Question: I am trying to show a default text in textbox and make it readonly.
user will be able to add text after that readonly text.
Is it possible by JS and html or css ??

The text READONLY will be readonly and cannot be changed by user. But user can add some text after that . is it possible. I wanto post the text. so i am not going with label.i can split it into 2 . but i am just curious!!
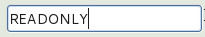
Answer: '''
var InputMask = {
init: function () {
var divMask = document.getElementById("readonly");
var inputField = document.getElementById("myInput");
InputMask._input = inputField;
InputMask._pos = 0;
// resets the form
inputField.value = "";
divMask.addEventListener('click', InputMask.focusHandler, false );
inputField.addEventListener('focus', InputMask.focusHandler, false );
inputField.addEventListener('keydown', InputMask.keyInput, false );
},
focusHandler: function(event){
InputMask._input.focus();
var backup = InputMask._input.value.substr(20) || "";
InputMask._input.value=" " + backup;
},
keyInput: function ( event ) {
var length_invalid = (InputMask._input.value.length == 20 ) ? true : false;
var realString = InputMask._input.value.substr(20);
var realLength = realString.length;
// fix to mouse selection delete
if ( InputMask._input.value.length < 20 ) {
InputMask._input.value=" ";
}
// backspace code = 8
if (event.keyCode == 8 && length_invalid ) event.preventDefault();
// left arrow key = 37
if ( event.keyCode == 37 && (realLength + InputMask._pos) == 0 ) {
event.preventDefault();
} else if (event.keyCode == 37 && ( InputMask._pos >= (0 - realLength))) {
InputMask._pos--;
}
// right arrow key = 39
if ( event.keyCode == 39 && InputMask._pos < 0) InputMask._pos++;
// enter = 13
if ( event.keyCode == 13) {
alert ( "Input Value: ["+ InputMask._input.value.substr(20) +"]");
// reset
InputMask.reset();
}
},
reset: function(){
var field = InputMask._input;
field.value = "";
field.blur();
}
};
InputMask.init();
'''
<URL>
This code uses the CSS styling, some text spacing in the input value and event handlers. I didn't write a full handling function for mouse selection, which currently lets the user select the white spaces and delete it (or even backspace it, if there is a string typed), but will insert the 20 spaces if any key is pressed and the length is < 20.
When you press the arrow keys, it will calculate where the cursor is, and based on that, let you move it or not (just simple preventDefault). And on ENTER, will display the value without the filling spaces.
The good thing about the overlapping div is that you can use different text colors, backgrounds, etc (div styling).... All you need to do is set the amout of white spaces to make it appear that the div is inside the input.
Of course this is not cross-browser, you'll have to do all the declaration checks and event handling checks on your own, but I think that's basically what you wanted, right?